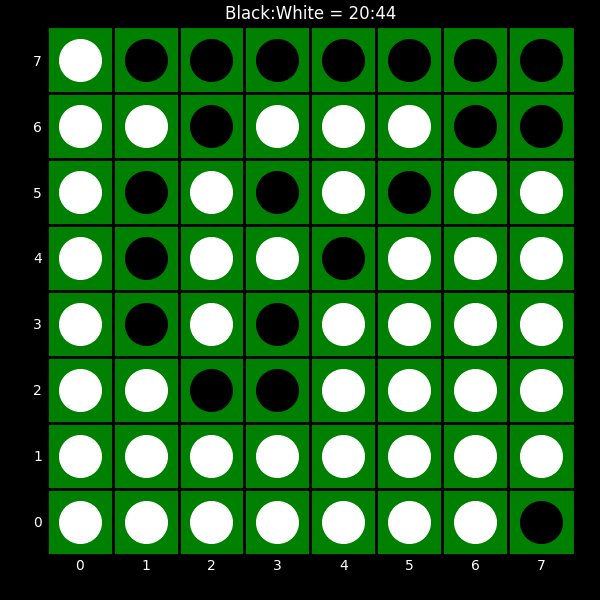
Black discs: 20
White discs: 44